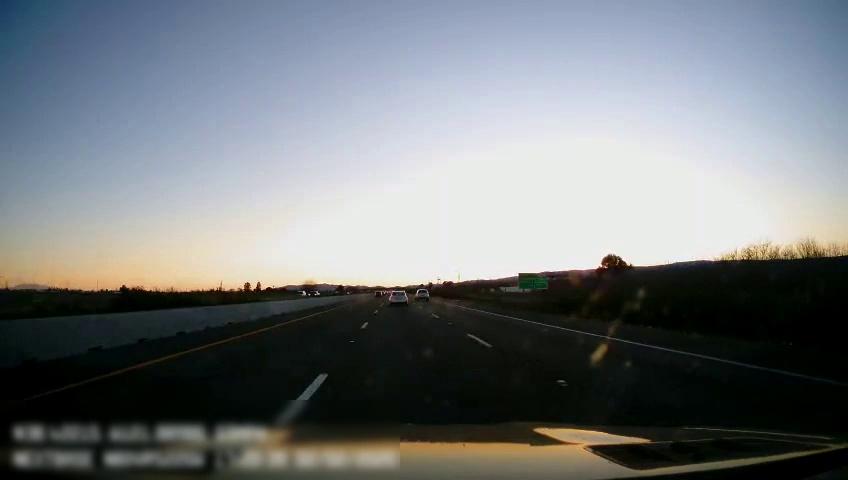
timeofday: Day
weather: Sunny
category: Drivable Space
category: Vehicles | Car
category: Vehicles | SUV
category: Vehicles | Car
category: Vehicles | Truck
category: Lanes | Current Lane
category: Lanes | Current Lane
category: Lanes | Alternate Lane
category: Lanes | Alternate Lane
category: Traffic | Signs